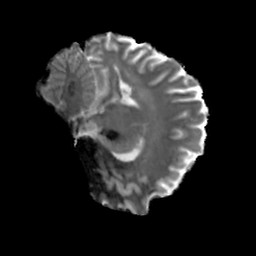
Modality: MD
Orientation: sagittal
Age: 23
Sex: female
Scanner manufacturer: siemens
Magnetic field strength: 6.98 T
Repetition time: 7.776 s
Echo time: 0.076 s